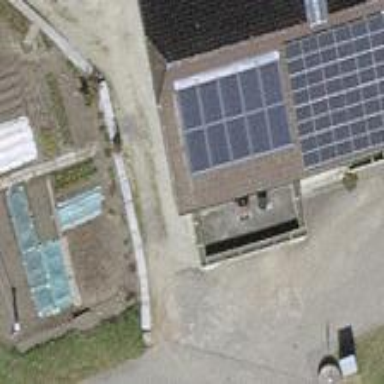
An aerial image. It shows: Solar power generator with photovoltaic panels.